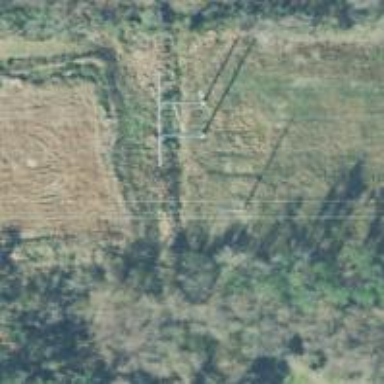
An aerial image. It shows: Power pole.